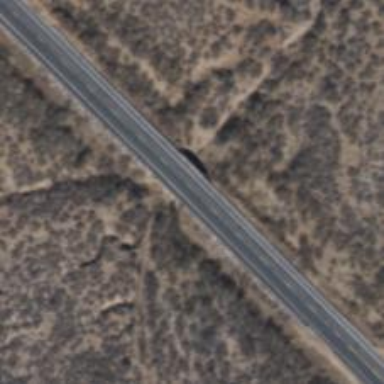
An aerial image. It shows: Asphalt trunk highway.